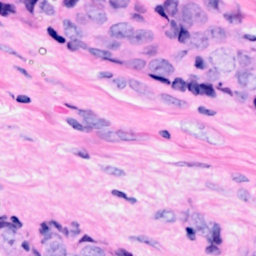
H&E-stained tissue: Breast